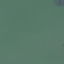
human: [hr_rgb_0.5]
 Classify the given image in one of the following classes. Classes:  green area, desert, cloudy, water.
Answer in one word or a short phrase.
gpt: water